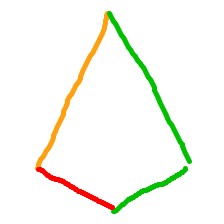
Shape: kite